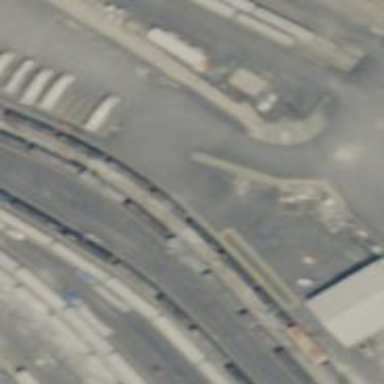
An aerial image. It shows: Loading rack for railway transport.